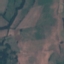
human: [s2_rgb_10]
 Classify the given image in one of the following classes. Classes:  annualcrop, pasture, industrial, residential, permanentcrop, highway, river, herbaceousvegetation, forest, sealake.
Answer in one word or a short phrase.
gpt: Pasture